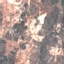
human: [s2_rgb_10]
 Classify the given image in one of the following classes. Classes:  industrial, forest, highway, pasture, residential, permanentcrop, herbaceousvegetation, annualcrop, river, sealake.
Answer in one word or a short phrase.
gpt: HerbaceousVegetation